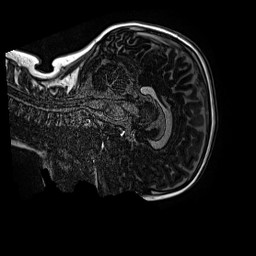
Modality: MP2RAGE
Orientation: sagittal
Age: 9
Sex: female
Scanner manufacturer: siemens
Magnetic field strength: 3 T
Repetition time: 4 s
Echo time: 0.00299 s